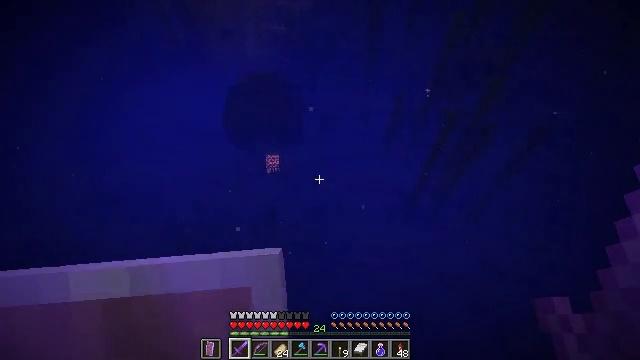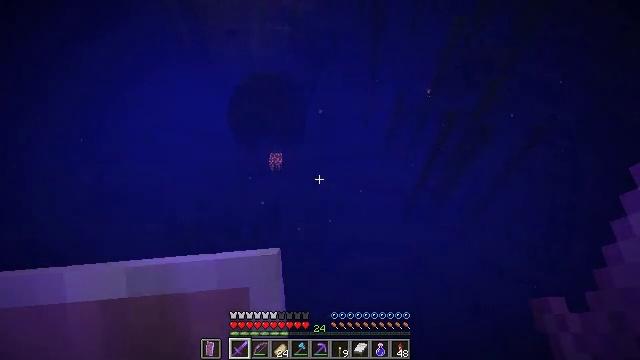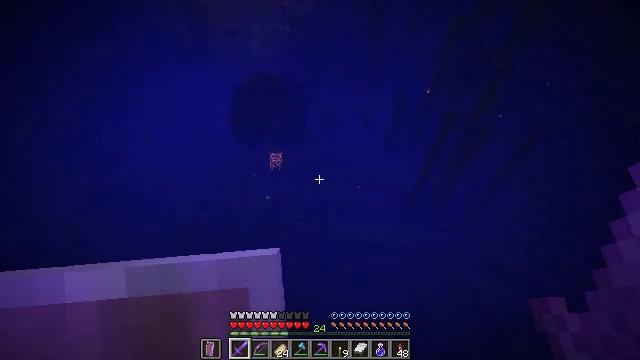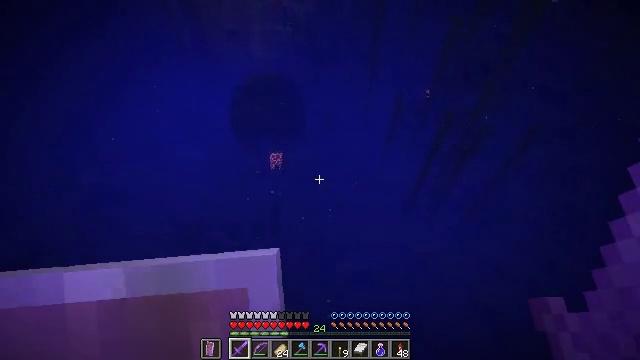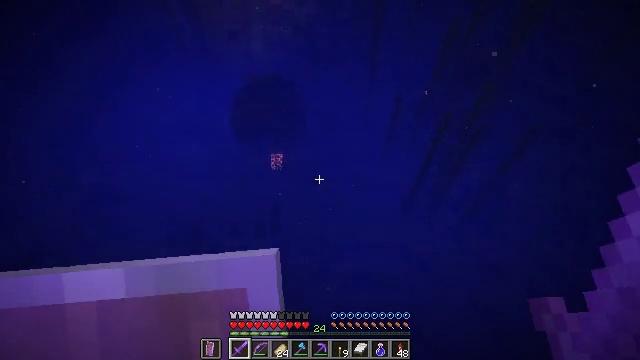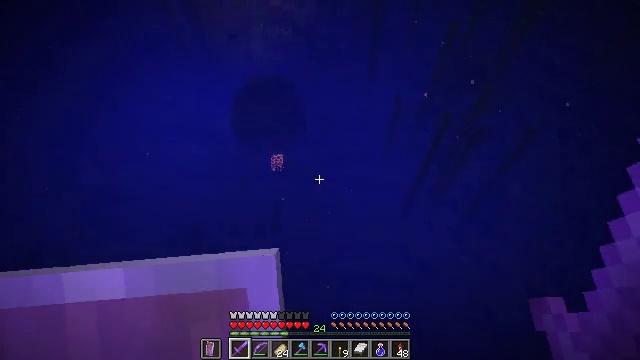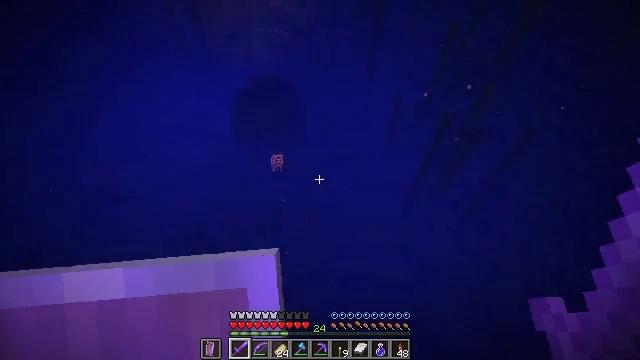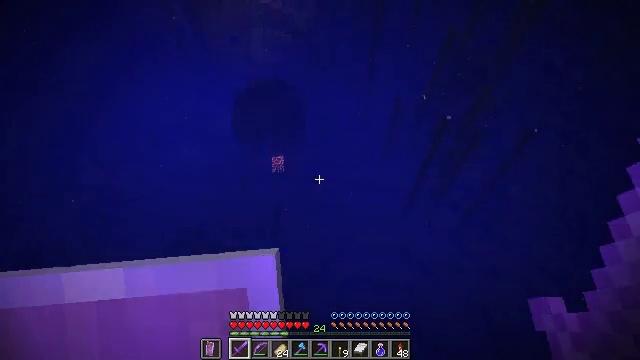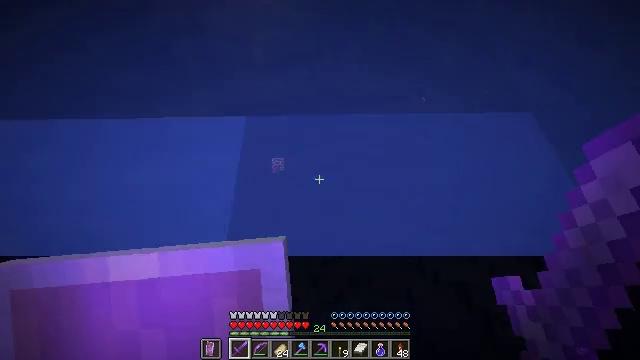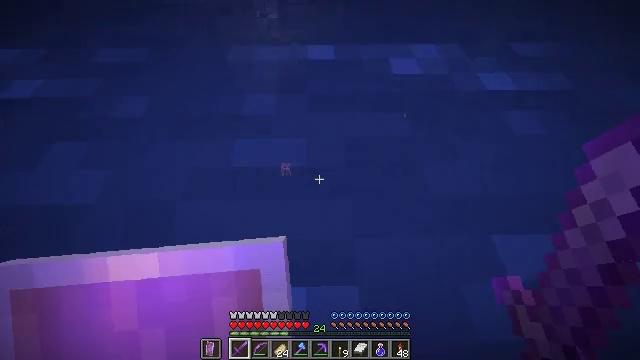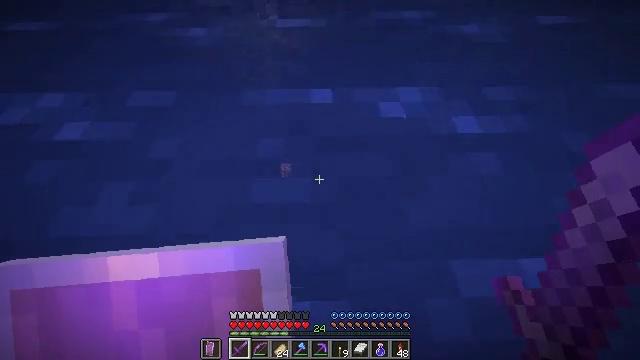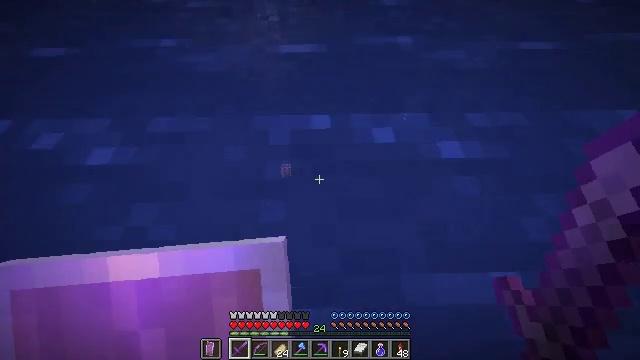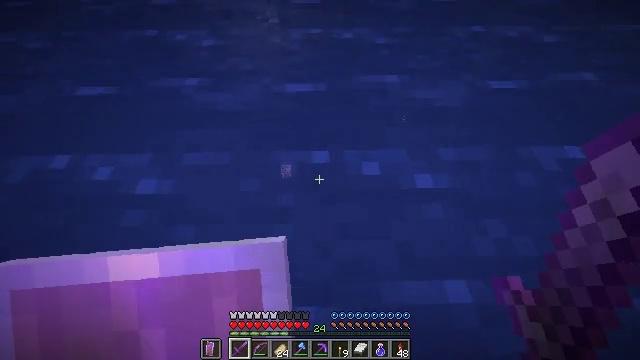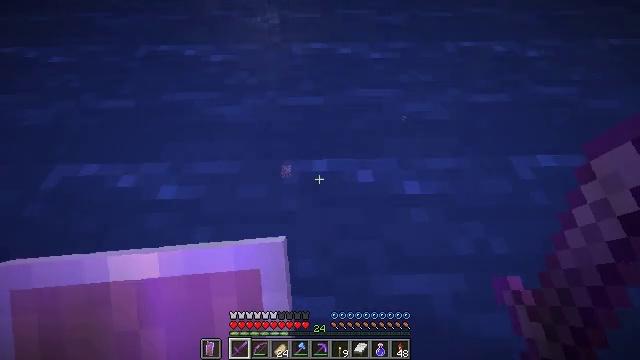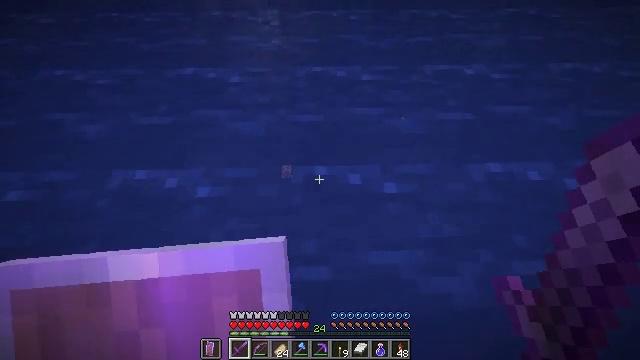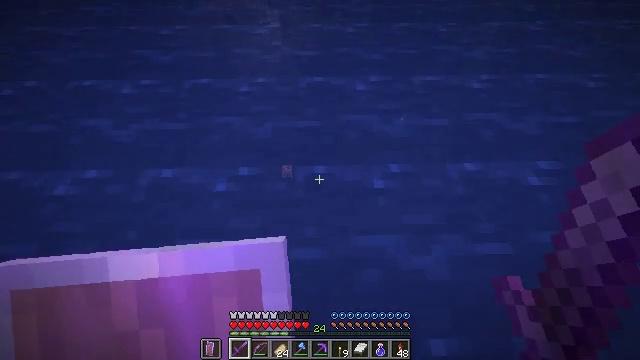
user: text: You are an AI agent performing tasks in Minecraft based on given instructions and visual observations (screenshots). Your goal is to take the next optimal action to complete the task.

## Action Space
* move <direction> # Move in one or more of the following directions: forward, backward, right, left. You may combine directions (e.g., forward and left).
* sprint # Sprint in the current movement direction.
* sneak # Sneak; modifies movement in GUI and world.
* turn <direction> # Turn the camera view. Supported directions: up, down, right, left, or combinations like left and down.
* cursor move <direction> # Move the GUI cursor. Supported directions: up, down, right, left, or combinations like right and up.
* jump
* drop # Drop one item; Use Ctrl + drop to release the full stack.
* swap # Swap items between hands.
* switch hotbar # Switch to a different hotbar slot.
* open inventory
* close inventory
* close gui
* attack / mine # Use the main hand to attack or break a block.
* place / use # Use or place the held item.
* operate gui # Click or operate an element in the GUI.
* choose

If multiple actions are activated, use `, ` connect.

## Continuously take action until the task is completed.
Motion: motion action
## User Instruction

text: Remove stone brick stairs from the inventory.
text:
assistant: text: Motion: move back, jump
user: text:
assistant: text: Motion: move back, jump
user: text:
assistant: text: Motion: jump
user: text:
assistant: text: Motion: jump
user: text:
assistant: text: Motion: jump
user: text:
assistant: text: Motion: jump
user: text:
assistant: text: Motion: jump
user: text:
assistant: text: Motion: jump
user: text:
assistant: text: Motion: jump
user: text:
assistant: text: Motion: jump
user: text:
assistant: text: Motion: jump
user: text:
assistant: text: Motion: move back, jump
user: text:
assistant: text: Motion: move back, jump
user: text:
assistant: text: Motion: move back, jump
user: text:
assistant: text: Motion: move back, jump
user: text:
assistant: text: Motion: move back and move right, jump
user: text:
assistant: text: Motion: move back and move right, jump
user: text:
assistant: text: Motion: move back and move right, turn left and up, jump
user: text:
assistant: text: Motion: move back, turn left and up, jump
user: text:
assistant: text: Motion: turn left and up, jump
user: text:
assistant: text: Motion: jump
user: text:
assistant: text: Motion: jump
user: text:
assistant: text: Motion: jump
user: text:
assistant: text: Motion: jump
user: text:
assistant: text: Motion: turn right and up, jump
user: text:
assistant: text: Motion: turn right and up, jump
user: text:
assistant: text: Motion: jump
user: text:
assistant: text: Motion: jump
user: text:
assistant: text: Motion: no_op
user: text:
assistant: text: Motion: move forward